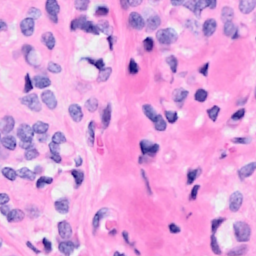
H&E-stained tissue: Breast